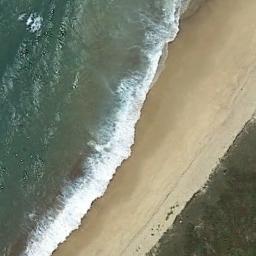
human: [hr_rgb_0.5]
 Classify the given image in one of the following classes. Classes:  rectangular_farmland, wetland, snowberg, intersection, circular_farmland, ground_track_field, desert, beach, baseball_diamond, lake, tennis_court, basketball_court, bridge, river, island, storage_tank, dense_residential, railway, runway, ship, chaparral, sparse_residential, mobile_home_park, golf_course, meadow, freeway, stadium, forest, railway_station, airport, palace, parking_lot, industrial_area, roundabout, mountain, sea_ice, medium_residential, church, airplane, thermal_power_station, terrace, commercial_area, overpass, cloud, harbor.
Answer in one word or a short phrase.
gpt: beach